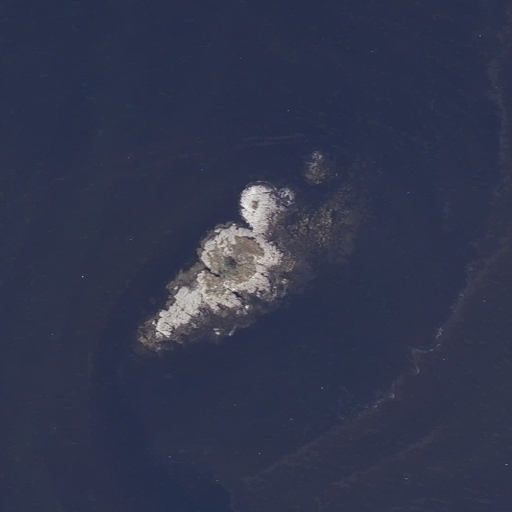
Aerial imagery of island in Maine named Ram Island containing only open water